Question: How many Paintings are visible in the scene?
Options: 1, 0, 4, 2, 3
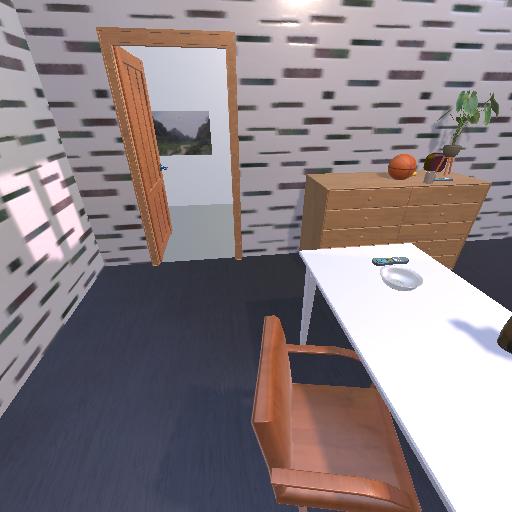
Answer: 1